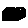
Label: fish